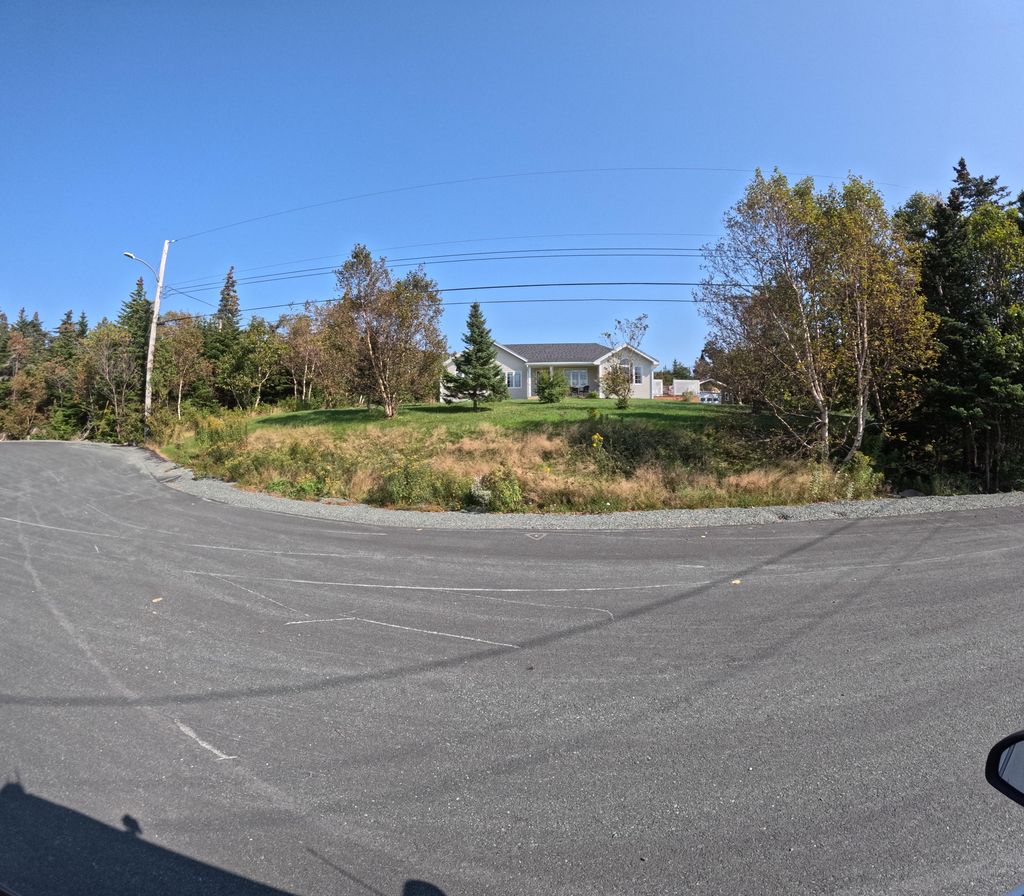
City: st_johns